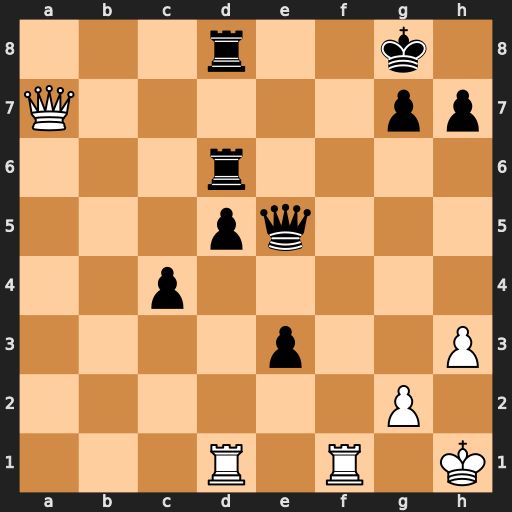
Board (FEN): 3r2k1/Q5pp/3r4/3pq3/2p5/4p2P/6P1/3R1R1K
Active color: w
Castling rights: -
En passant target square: -
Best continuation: Qf7+ Kh8 Qf8+ Rxf8 Rxf8#